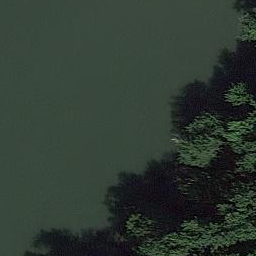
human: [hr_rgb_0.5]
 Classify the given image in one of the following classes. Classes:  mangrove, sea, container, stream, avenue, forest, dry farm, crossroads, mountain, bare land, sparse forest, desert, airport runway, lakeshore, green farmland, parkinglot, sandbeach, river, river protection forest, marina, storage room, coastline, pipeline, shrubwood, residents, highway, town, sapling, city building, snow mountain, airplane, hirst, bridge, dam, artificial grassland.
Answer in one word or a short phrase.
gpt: river protection forest